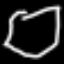
Label: octagon